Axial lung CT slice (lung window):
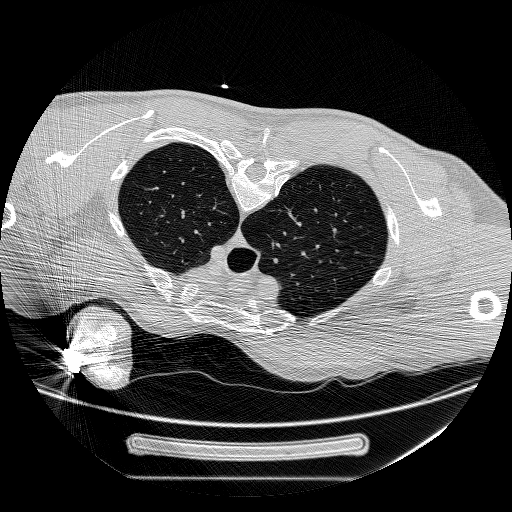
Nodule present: no